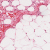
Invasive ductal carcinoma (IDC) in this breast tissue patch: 0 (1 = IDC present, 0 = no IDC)